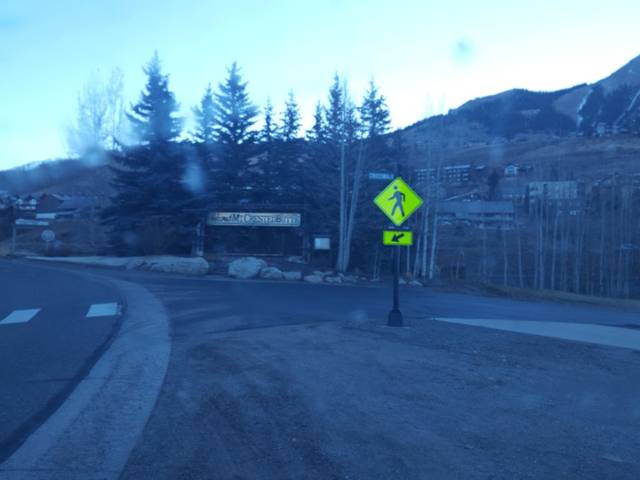
Region: United States
Coordinates: 38.892, -106.972